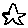
Label: star